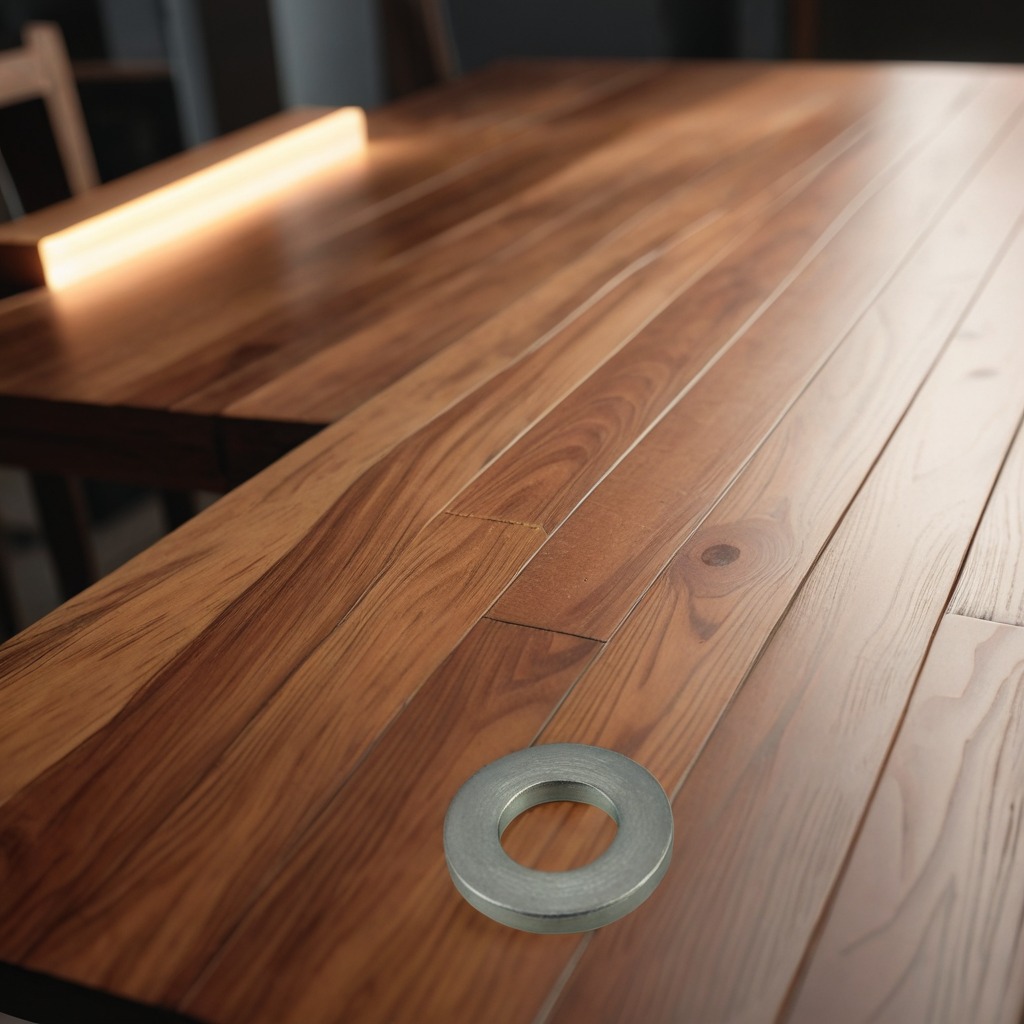
A flat metal washer is lying on a wooden table in a carpentry studio.